Field crop: maize
Growth stage: 2
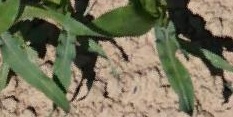
Species: maize